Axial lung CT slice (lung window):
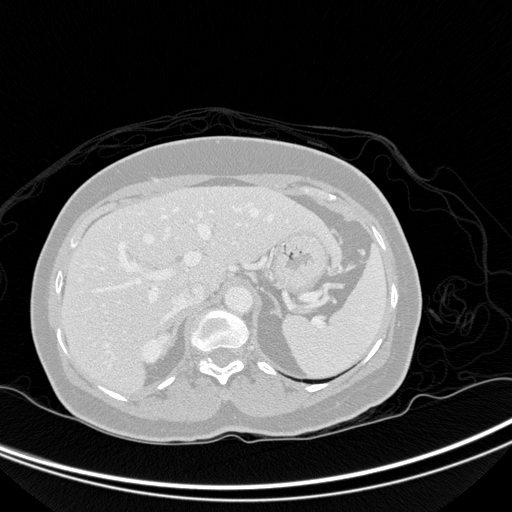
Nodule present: no